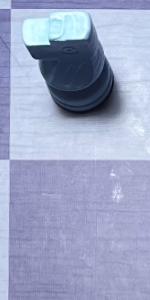
Label: Empty